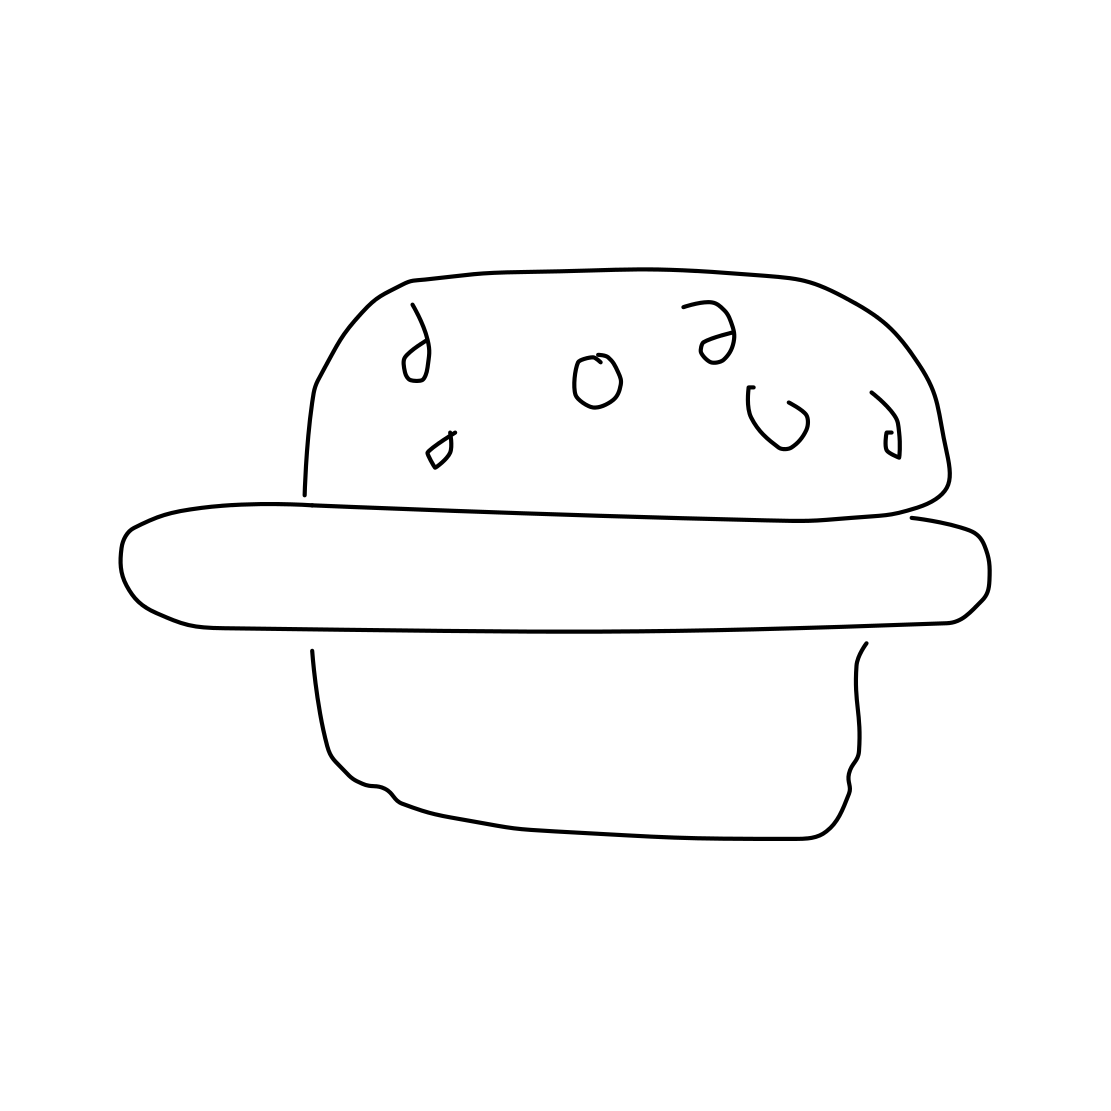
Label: hamburger